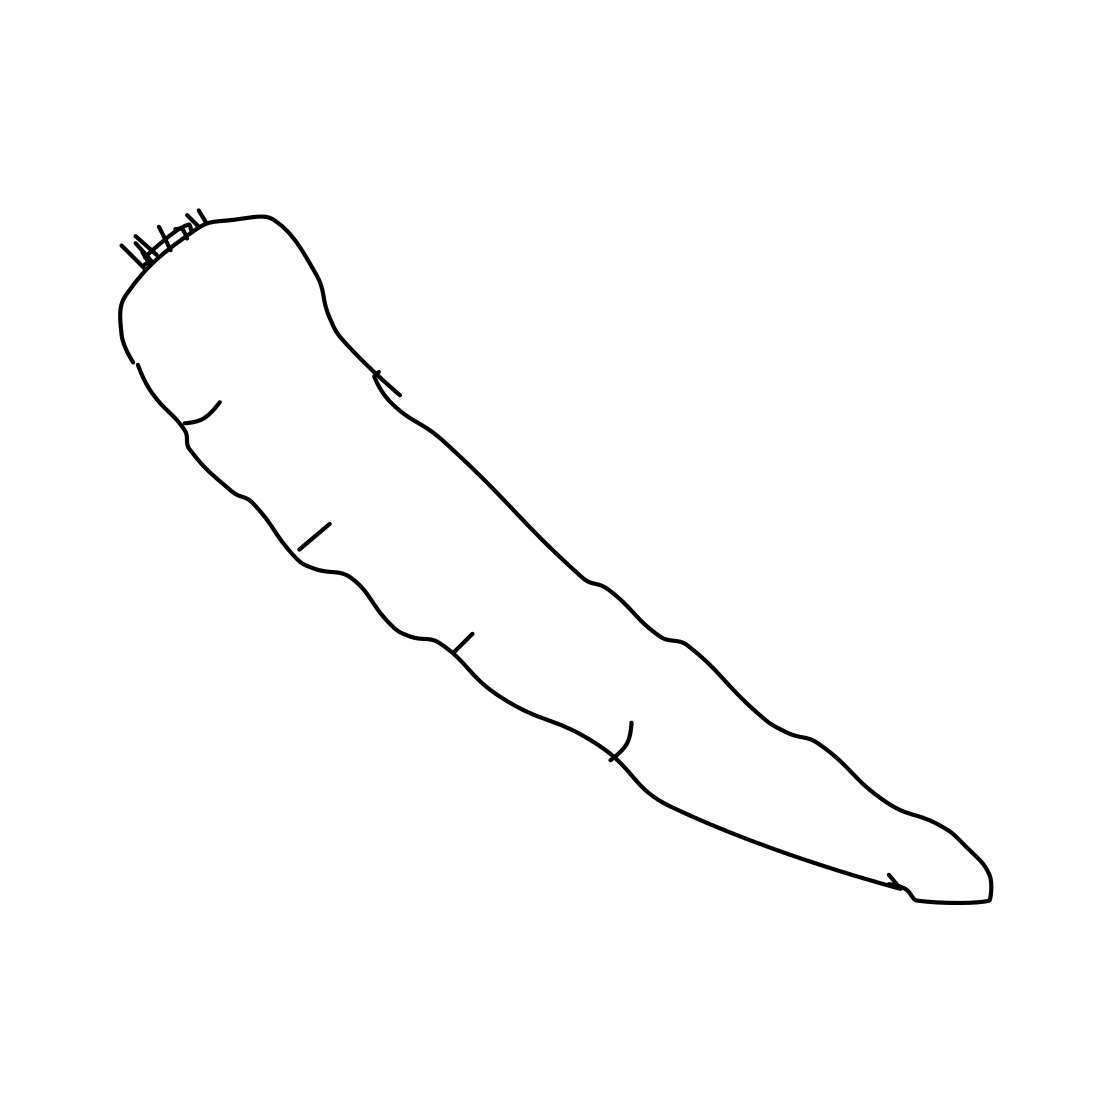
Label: carrot